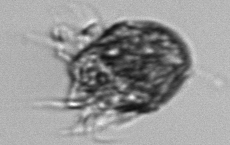
Label: Strombidium_morphotype1